Field crop: maize
Growth stage: 2
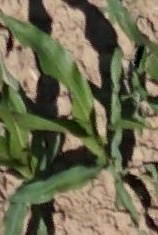
Species: maize